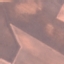
Land use / land cover class: AnnualCrop